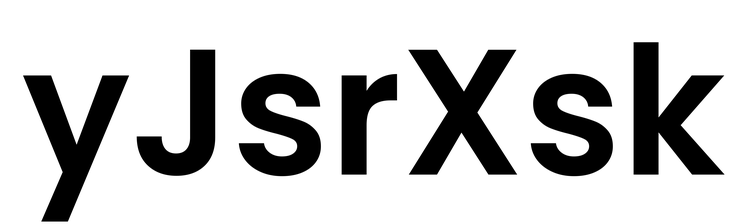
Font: Poppins-SemiBold